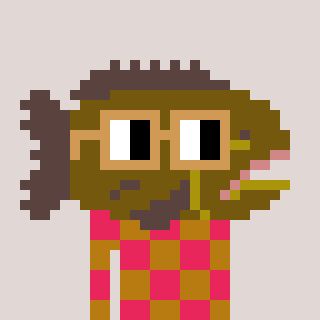
a pixel art character with square brown glasses, a grouper-shaped head and a gold-colored body on a warm background